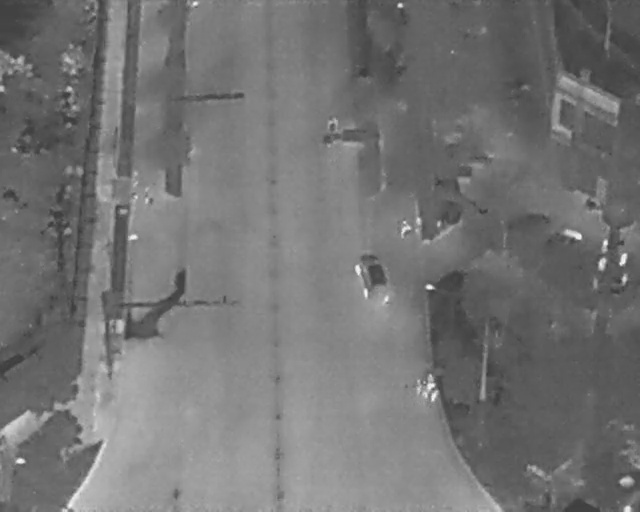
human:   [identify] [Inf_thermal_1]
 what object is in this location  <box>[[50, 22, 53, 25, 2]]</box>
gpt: <ref>1 small bicycle at the top</ref>